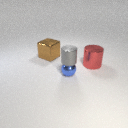
large brown metal cube to the left of large red metal cylinder